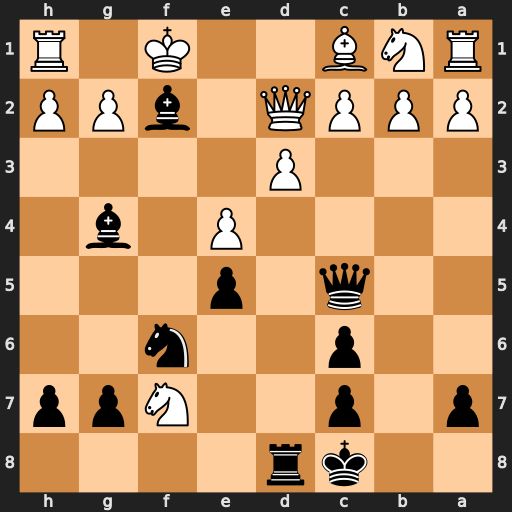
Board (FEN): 2kr4/p1p2Npp/2p2n2/2q1p3/4P1b1/3P4/PPPQ1bPP/RNB2K1R
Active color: b
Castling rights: -
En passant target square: -
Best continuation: Nxe4 Nc3 Nxd2+